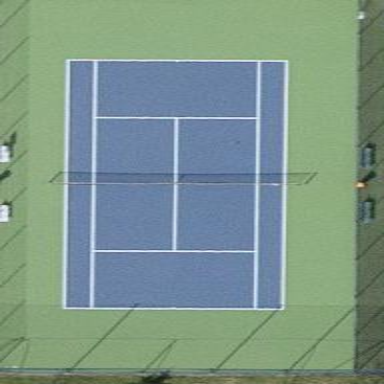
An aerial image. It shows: Tennis court on pitch.